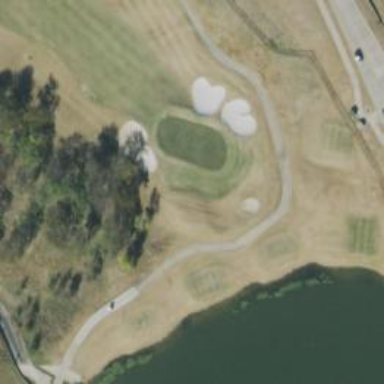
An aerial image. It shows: Golf hole.